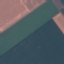
Label: AnnualCrop